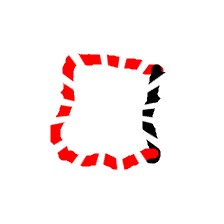
Shape: square